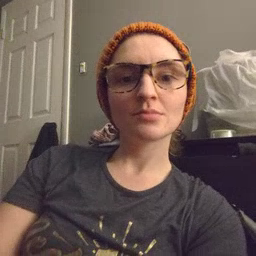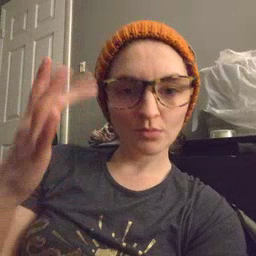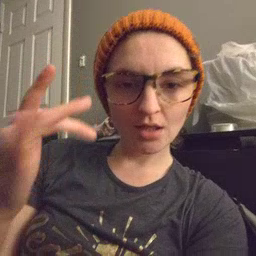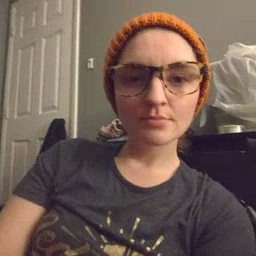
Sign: why